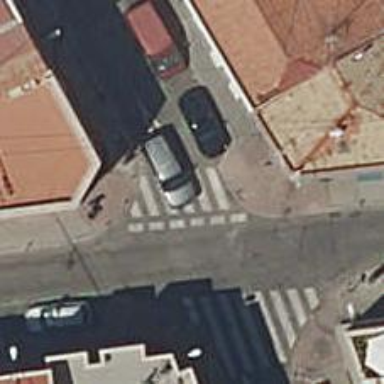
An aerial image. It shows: Uncontrolled crossing on the road.